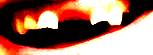
Condition: hypodontia